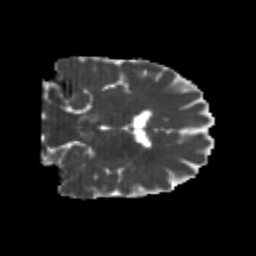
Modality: MD
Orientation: coronal
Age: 26
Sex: female
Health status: healthy
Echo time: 0.074 s